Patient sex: F
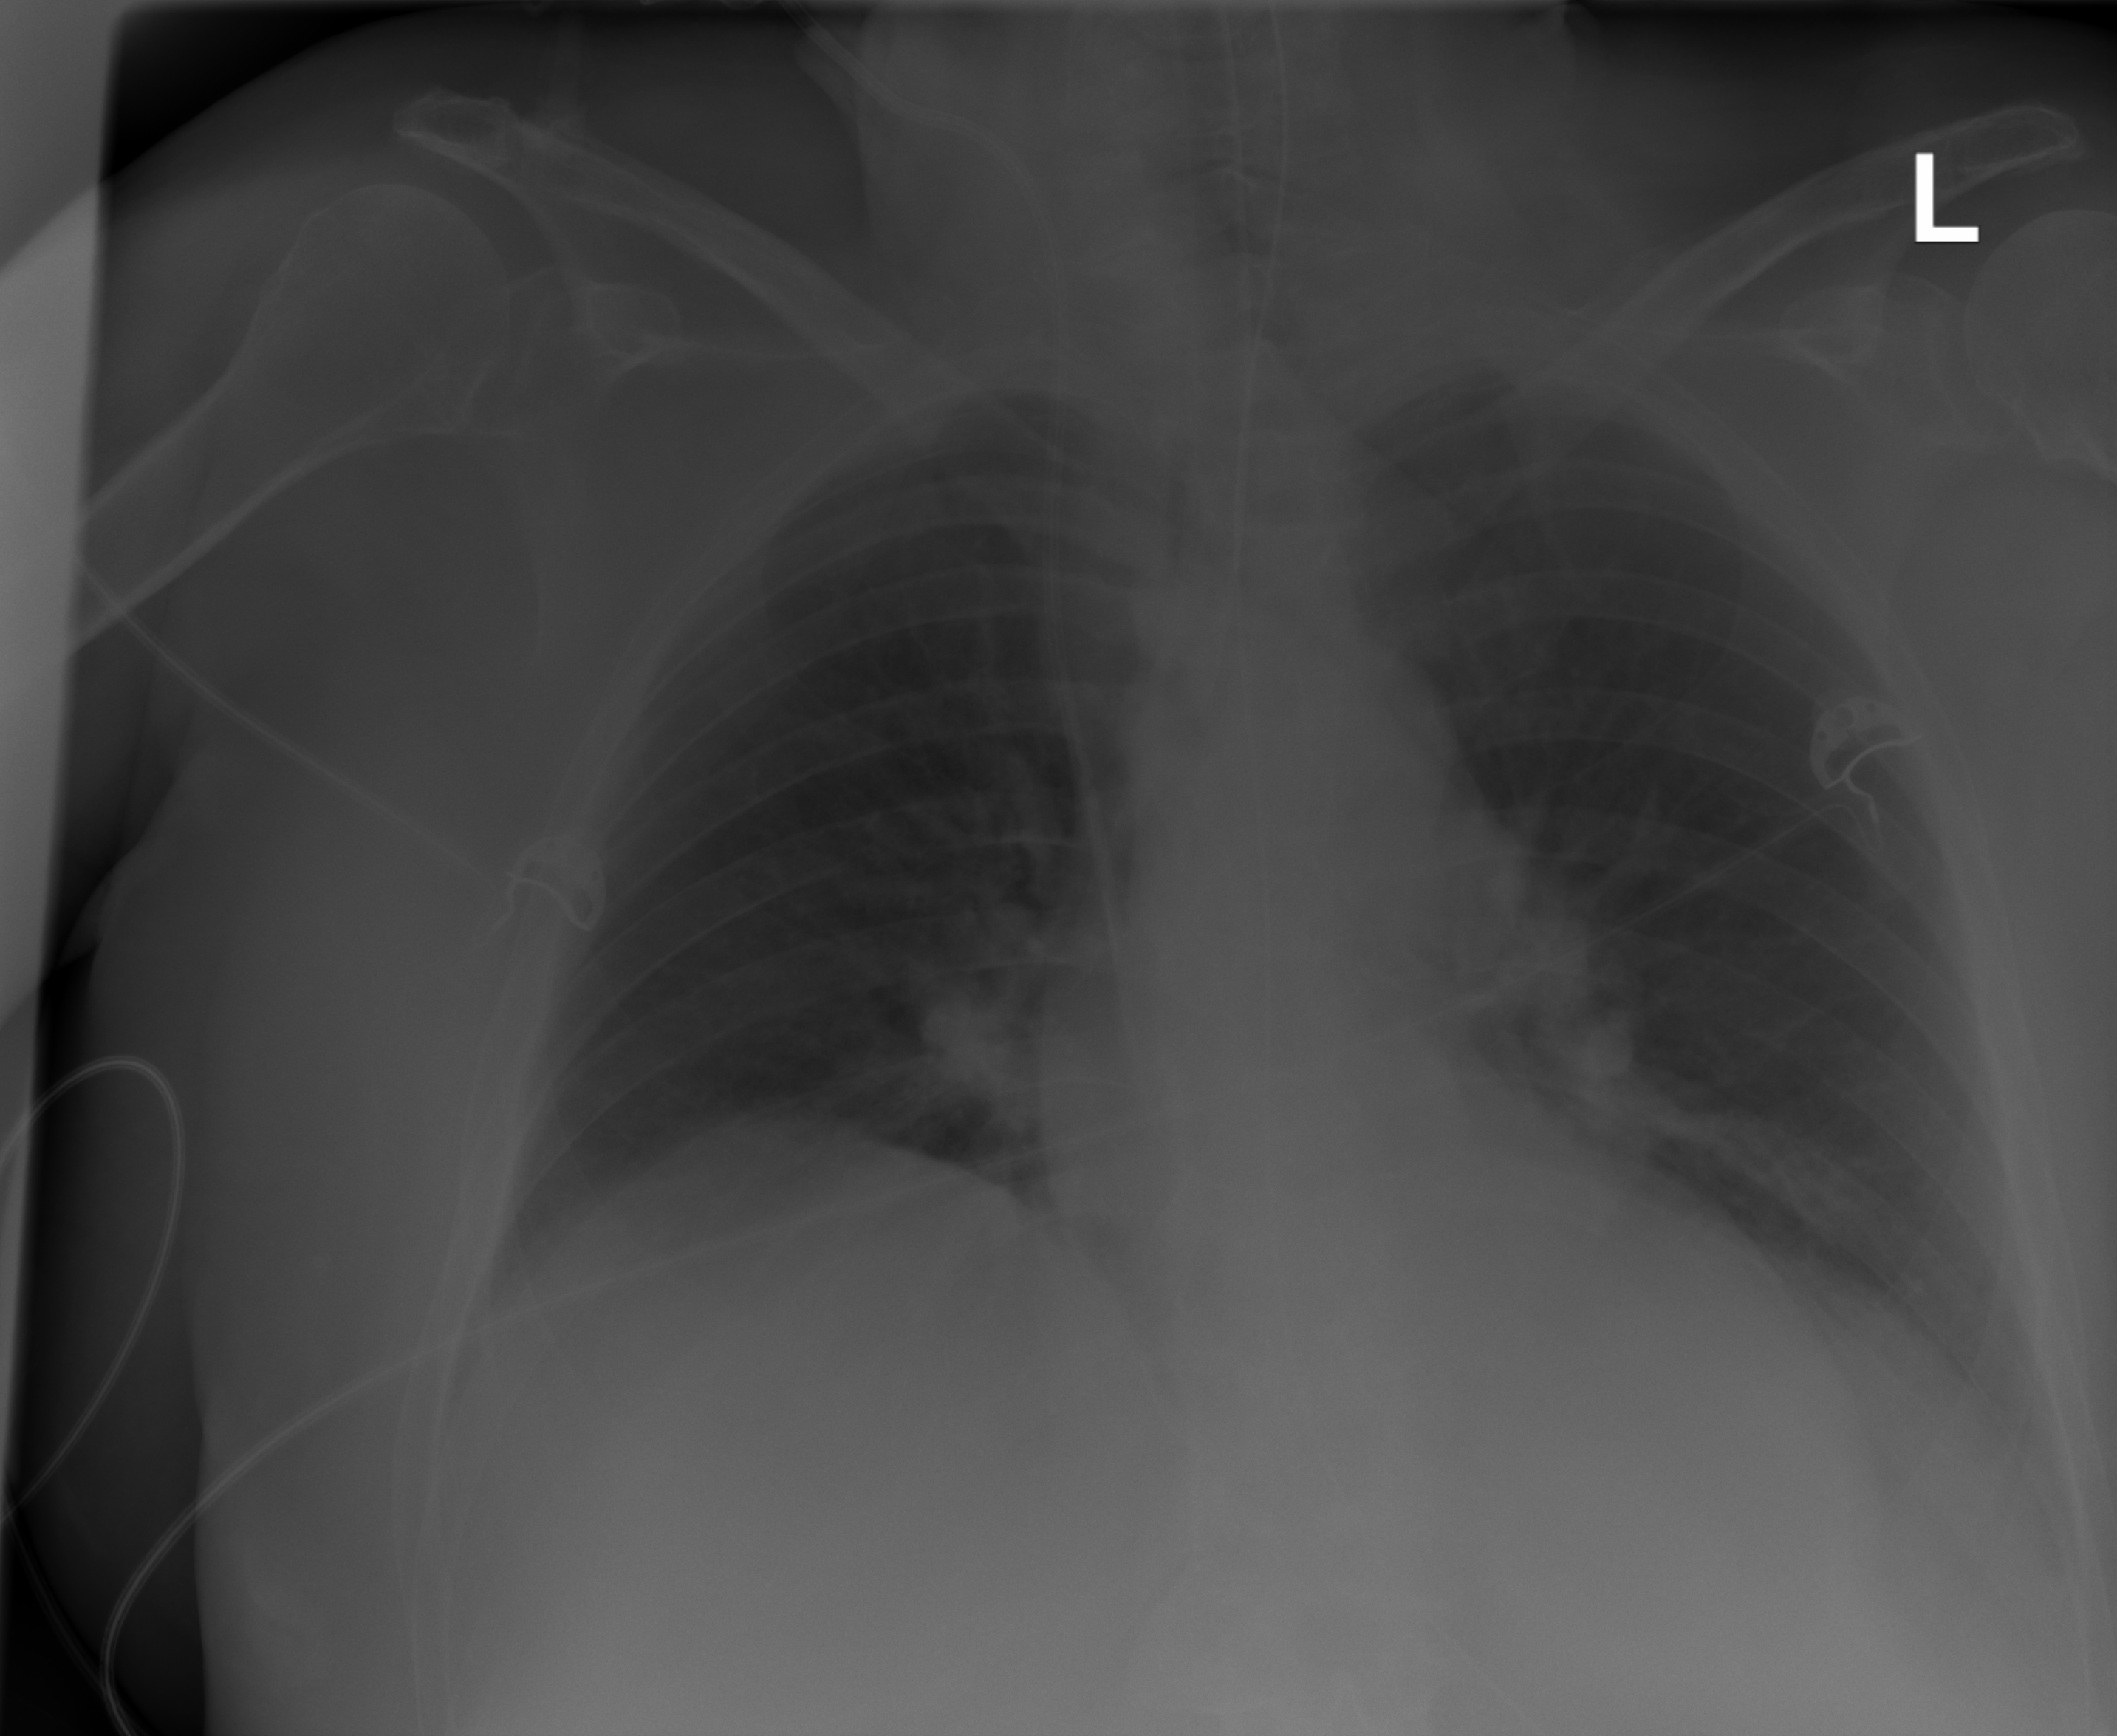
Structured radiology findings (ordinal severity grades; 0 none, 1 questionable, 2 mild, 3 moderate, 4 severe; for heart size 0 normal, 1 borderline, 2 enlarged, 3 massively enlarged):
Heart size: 2
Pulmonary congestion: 0
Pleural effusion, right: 0
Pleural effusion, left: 2
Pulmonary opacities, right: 0
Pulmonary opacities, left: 0
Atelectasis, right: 0
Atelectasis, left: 0